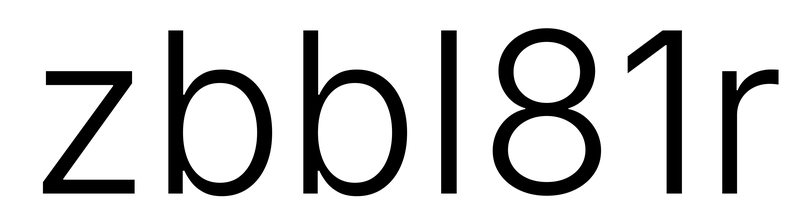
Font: Inter_Light